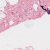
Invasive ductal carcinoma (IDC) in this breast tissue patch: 0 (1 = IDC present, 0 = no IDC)